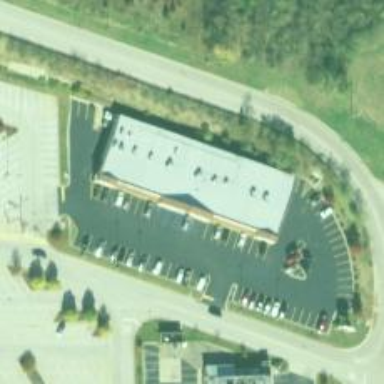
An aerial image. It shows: Healthcare clinic is depicted in the image.